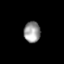
Tissue: lung
Cell type: Myeloid cells
Senescence score: 0.1799
Nuclear area (px): 345
Mean DAPI intensity: 150.023